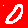
Digit: 0